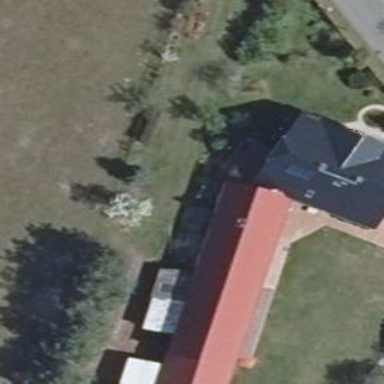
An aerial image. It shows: Building with black half-hipped roof oriented along its structure.